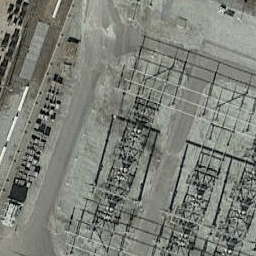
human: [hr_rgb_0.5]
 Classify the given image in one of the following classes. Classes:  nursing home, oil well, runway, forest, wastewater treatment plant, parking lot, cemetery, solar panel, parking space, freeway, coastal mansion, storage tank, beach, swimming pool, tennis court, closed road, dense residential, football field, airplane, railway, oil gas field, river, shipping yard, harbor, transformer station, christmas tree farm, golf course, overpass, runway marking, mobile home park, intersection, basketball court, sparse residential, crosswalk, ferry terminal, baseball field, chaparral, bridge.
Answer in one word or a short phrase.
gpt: transformer station